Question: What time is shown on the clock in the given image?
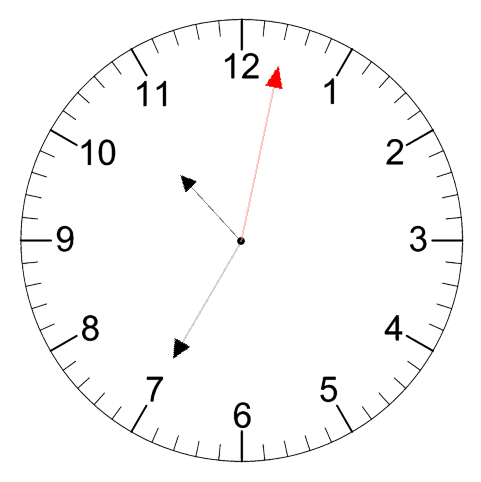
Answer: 10:35:02